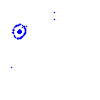
Particle: pion